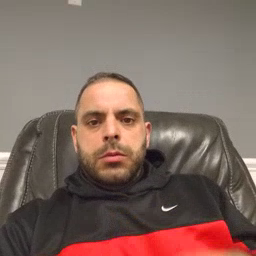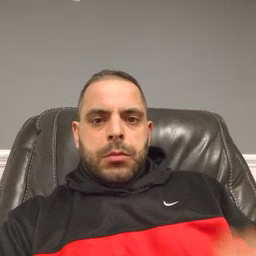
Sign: white